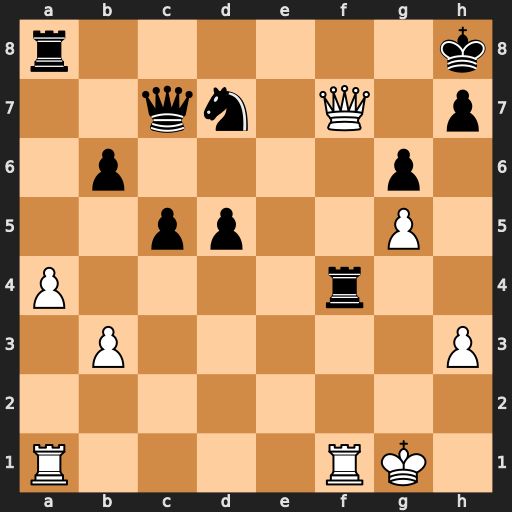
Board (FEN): r6k/2qn1Q1p/1p4p1/2pp2P1/P4r2/1P5P/8/R4RK1
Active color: w
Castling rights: -
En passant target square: -
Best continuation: Qxf4 Qxf4 Rxf4